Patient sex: F
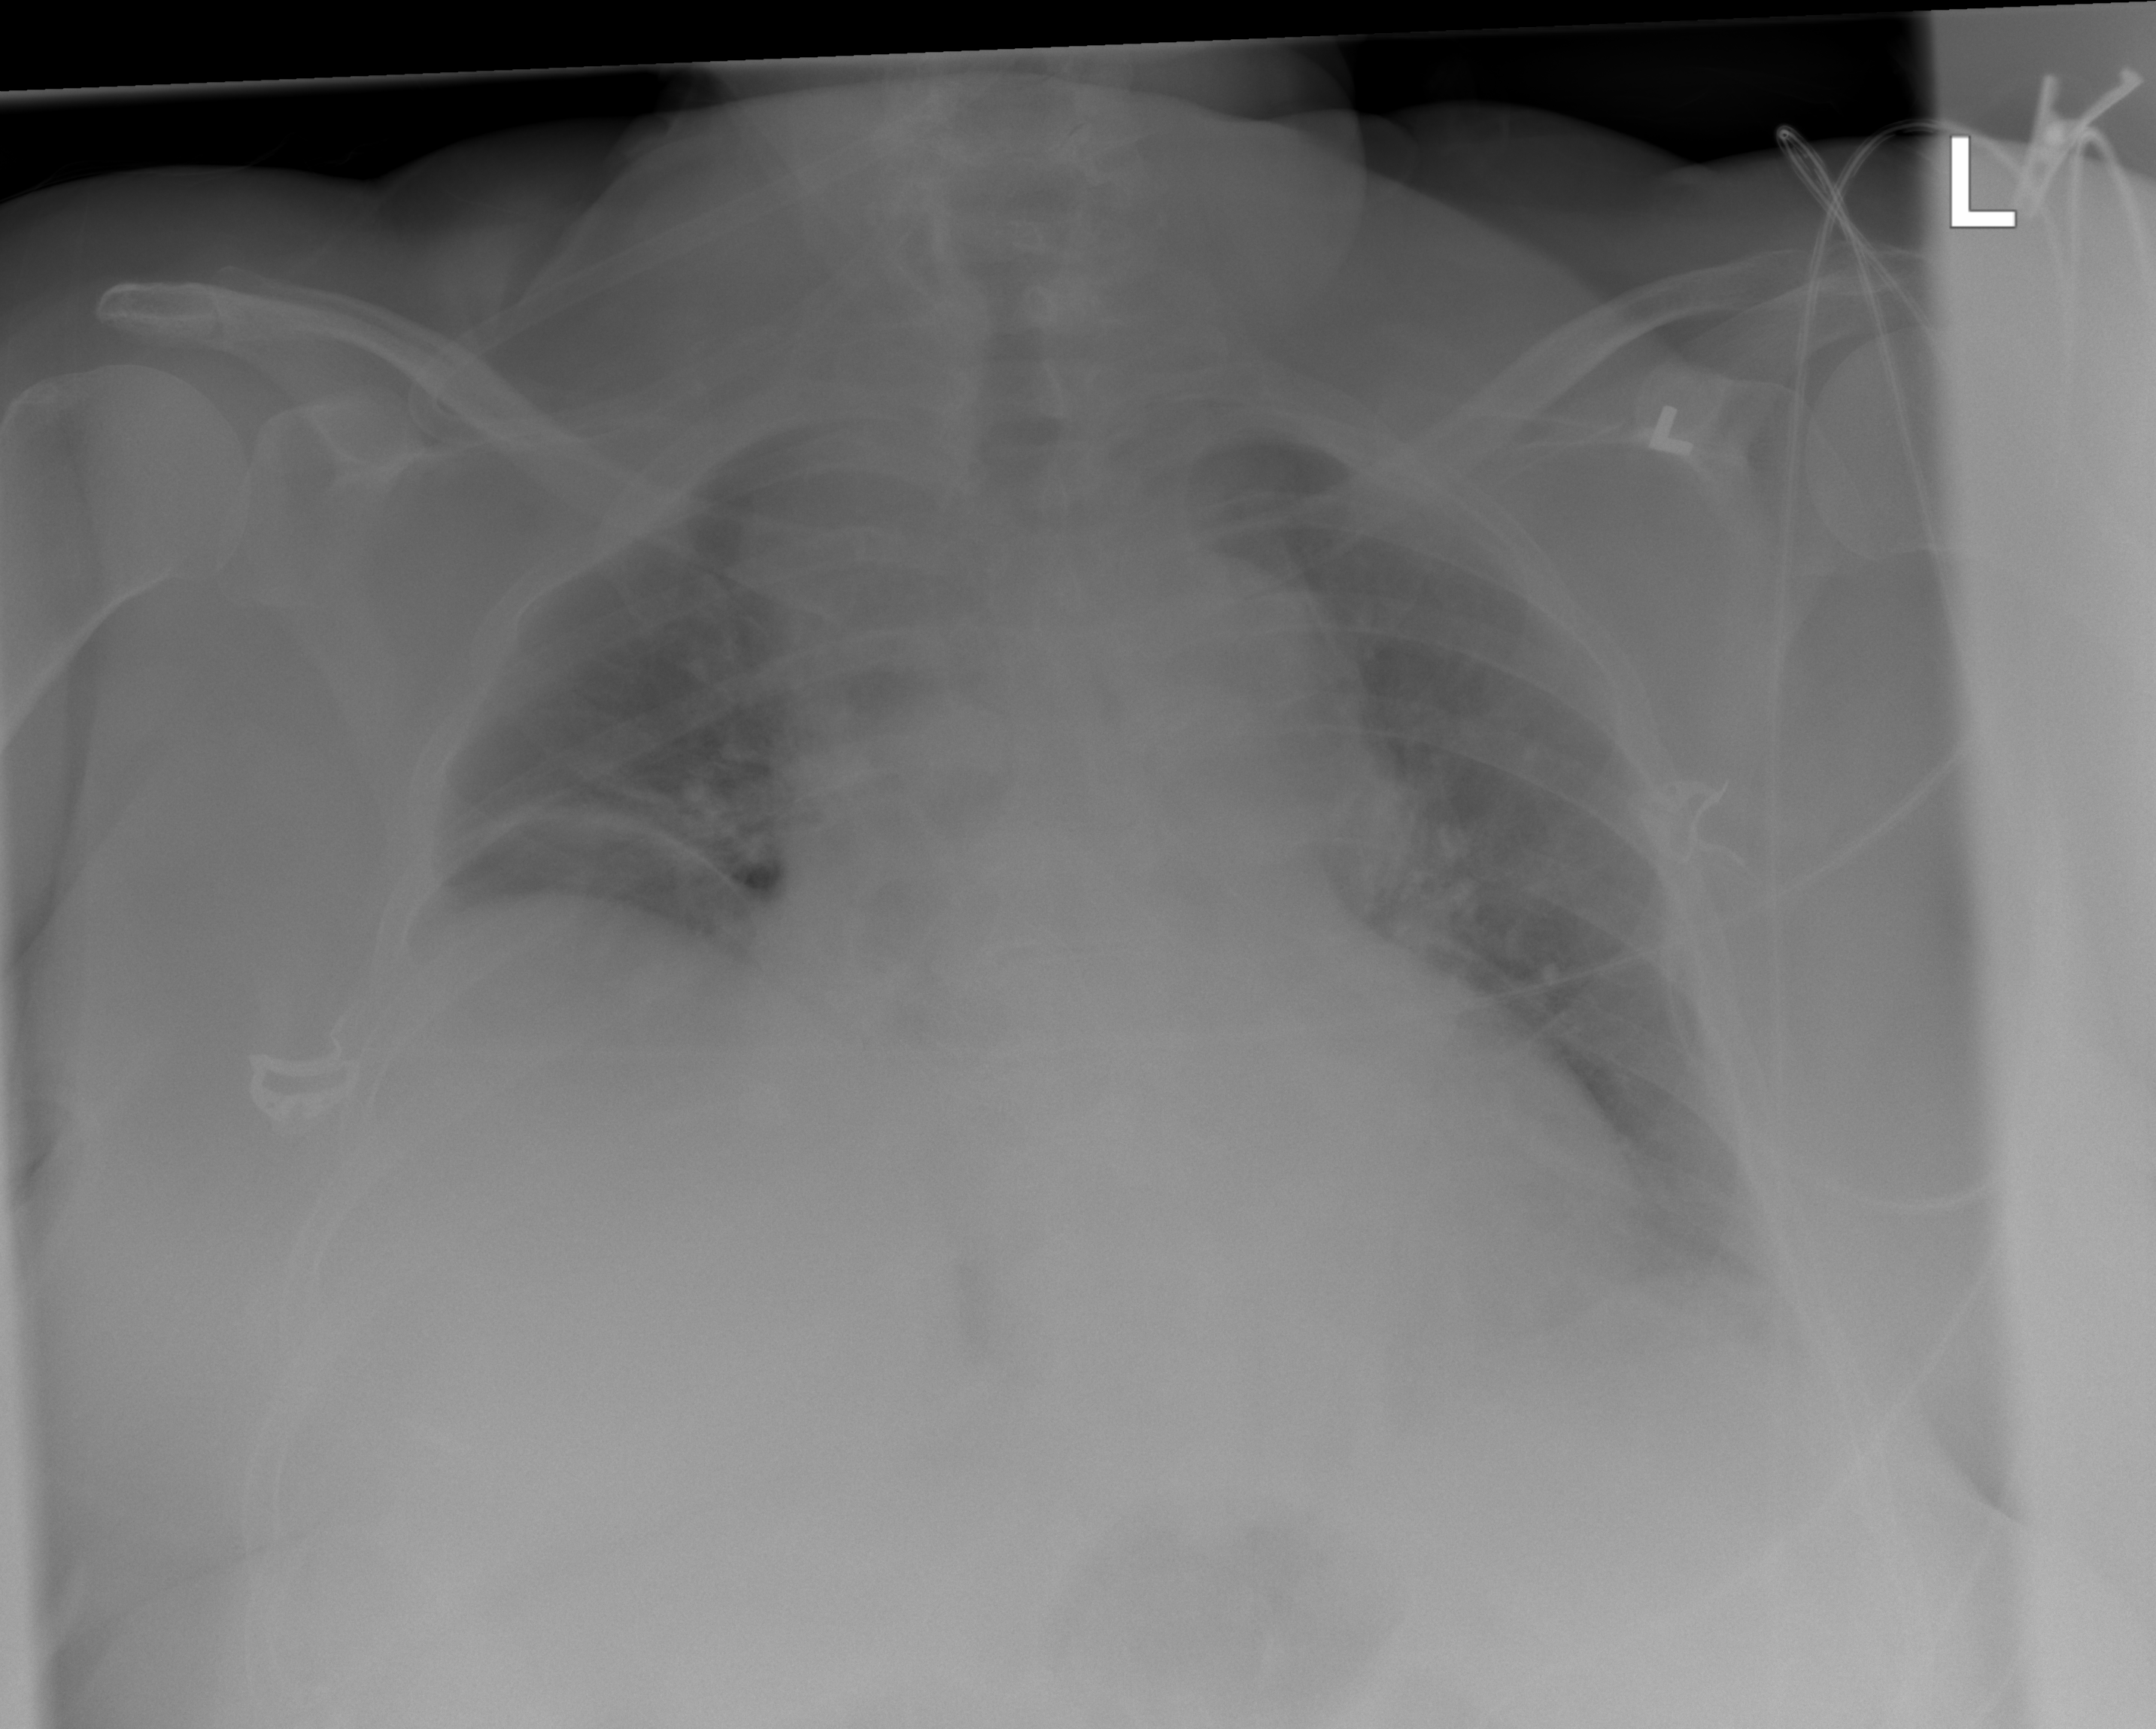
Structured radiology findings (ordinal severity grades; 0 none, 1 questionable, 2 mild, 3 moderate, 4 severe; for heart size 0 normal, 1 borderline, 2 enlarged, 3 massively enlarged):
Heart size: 2
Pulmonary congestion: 0
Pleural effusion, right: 0
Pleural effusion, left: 0
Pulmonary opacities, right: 0
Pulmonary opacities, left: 0
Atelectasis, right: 2
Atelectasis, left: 0